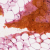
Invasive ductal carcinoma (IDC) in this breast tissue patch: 0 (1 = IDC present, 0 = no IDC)